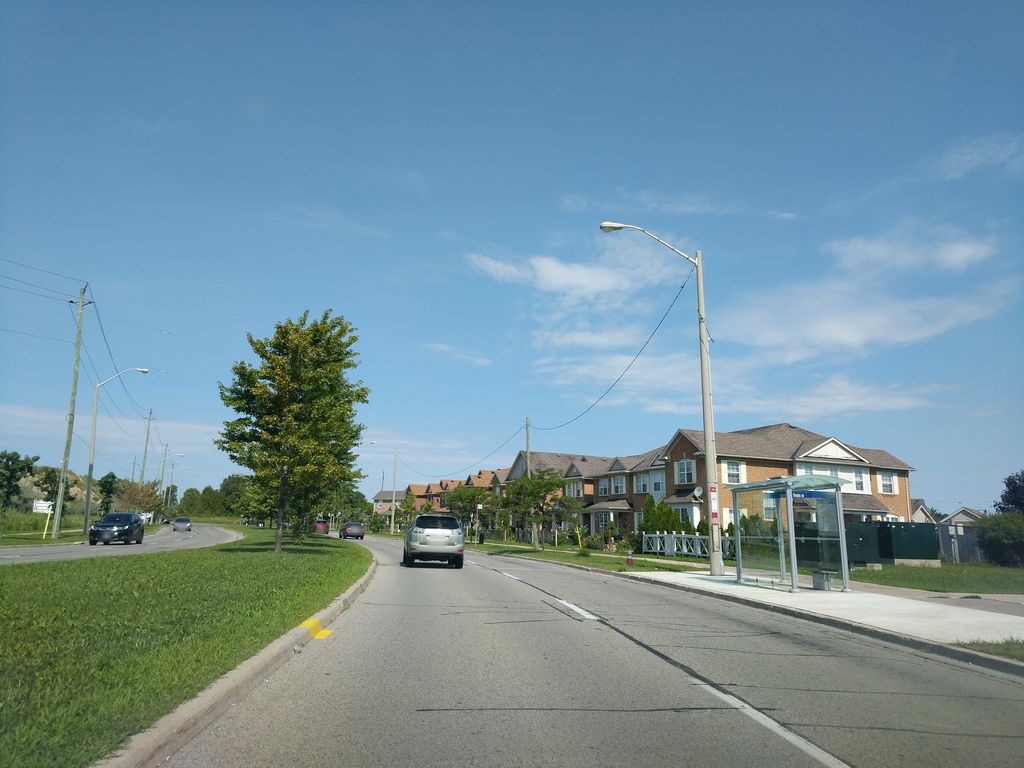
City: toronto